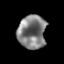
Tissue: prostate
Cell type: T cells
Senescence score: 0.329
Nuclear area (px): 915
Mean DAPI intensity: 127.693